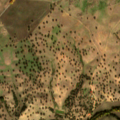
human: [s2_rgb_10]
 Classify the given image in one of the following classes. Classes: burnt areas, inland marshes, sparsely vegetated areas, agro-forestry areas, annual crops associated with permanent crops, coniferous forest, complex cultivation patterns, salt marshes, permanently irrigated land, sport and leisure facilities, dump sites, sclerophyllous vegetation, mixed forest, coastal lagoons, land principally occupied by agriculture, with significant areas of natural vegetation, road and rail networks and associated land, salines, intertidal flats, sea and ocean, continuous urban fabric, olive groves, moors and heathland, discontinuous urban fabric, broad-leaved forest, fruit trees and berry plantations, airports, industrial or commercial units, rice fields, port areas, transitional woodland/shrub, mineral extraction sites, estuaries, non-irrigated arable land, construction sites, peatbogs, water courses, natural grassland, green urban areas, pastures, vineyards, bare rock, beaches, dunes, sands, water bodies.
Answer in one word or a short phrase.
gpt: non-irrigated arable land, olive groves, pastures, agro-forestry areas